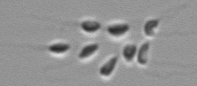
Label: Dinobryon